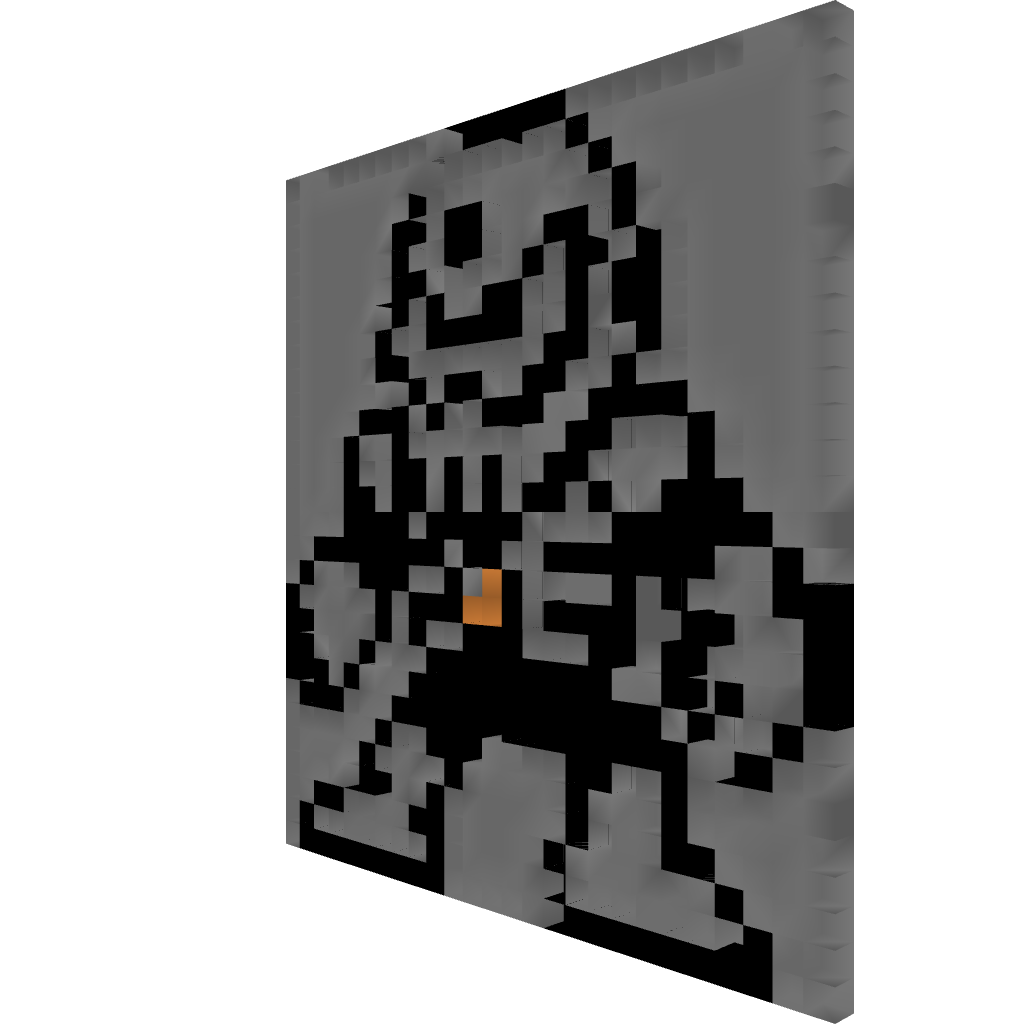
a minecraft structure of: Skull Man good quality